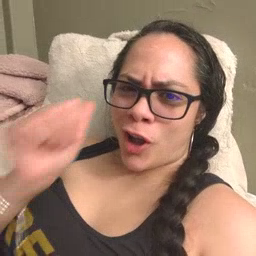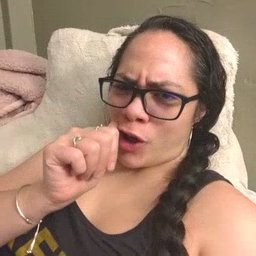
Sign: girl